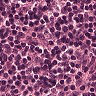
Metastatic tissue present: no